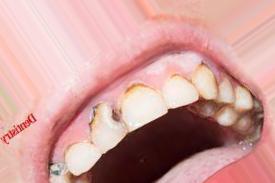
Condition: Caries